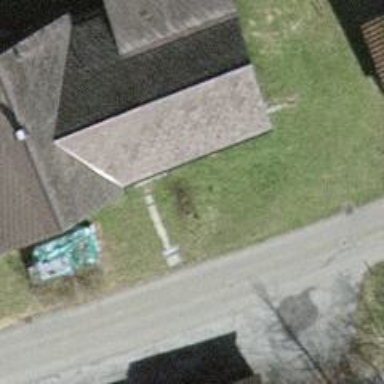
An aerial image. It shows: Simple house.